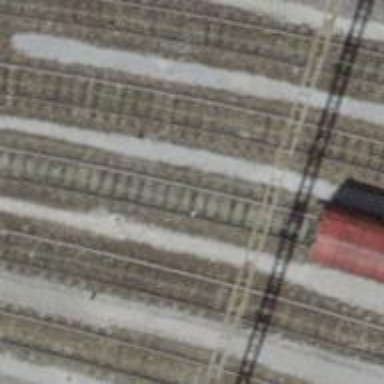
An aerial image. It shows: Railway yard with one track. The railway is electrified with contact line.